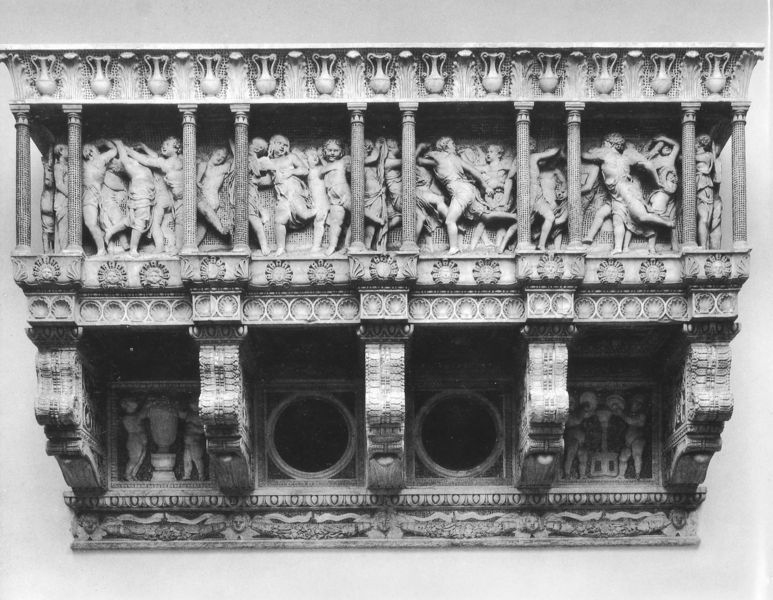
Titel: Cantoria
Künstler: Donatello
Institution: Florenz, Museo dell´Opera del Duomo
Schlagwörter: mann, frauen, menschen, ausschnitt, bewegung, holz, männer, säulen, gebäude, tanz, architektur, gesicht, rahmen, kirche, musik, kreis, rund, tondo, amphoren, putto, relief, figuren, detail, stuck, vasen, foto, schwarzweiß, kreise, orgie, altar, kapitell, fries, gesims, voluten, antik, ekstase, muschel, muscheln, putten, rosetten, sonnen, gebälk, medaillons, bullaugen, palmette, mänade, shell, orgei